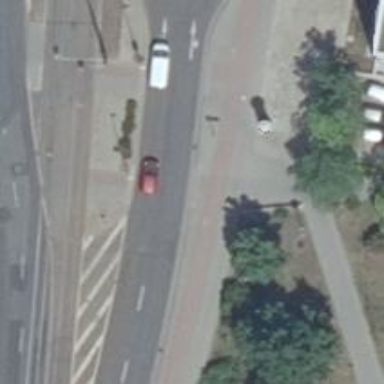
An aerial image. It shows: Uncontrolled crossing with pedestrian island.